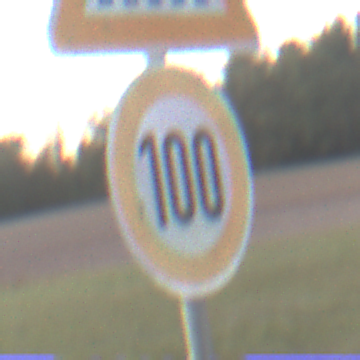
Verkehrszeichen: Geschwindigkeit100
Zusatzzeichen oben: FussgaengerueberwegLinks
Umgebung: Outdoor, Nature
Tageszeit: SunriseSunset
Wetter: PartlyCloudy
Licht: Natural
Jahreszeit: NotSpecified
Kontrast: LowContrast